Question: So I'm using Git Bash. And I seriously want to be able to scroll back. I've tried adding the 'Quick Edit' function, but nothing no scroll bar.
All I want is to scroll...

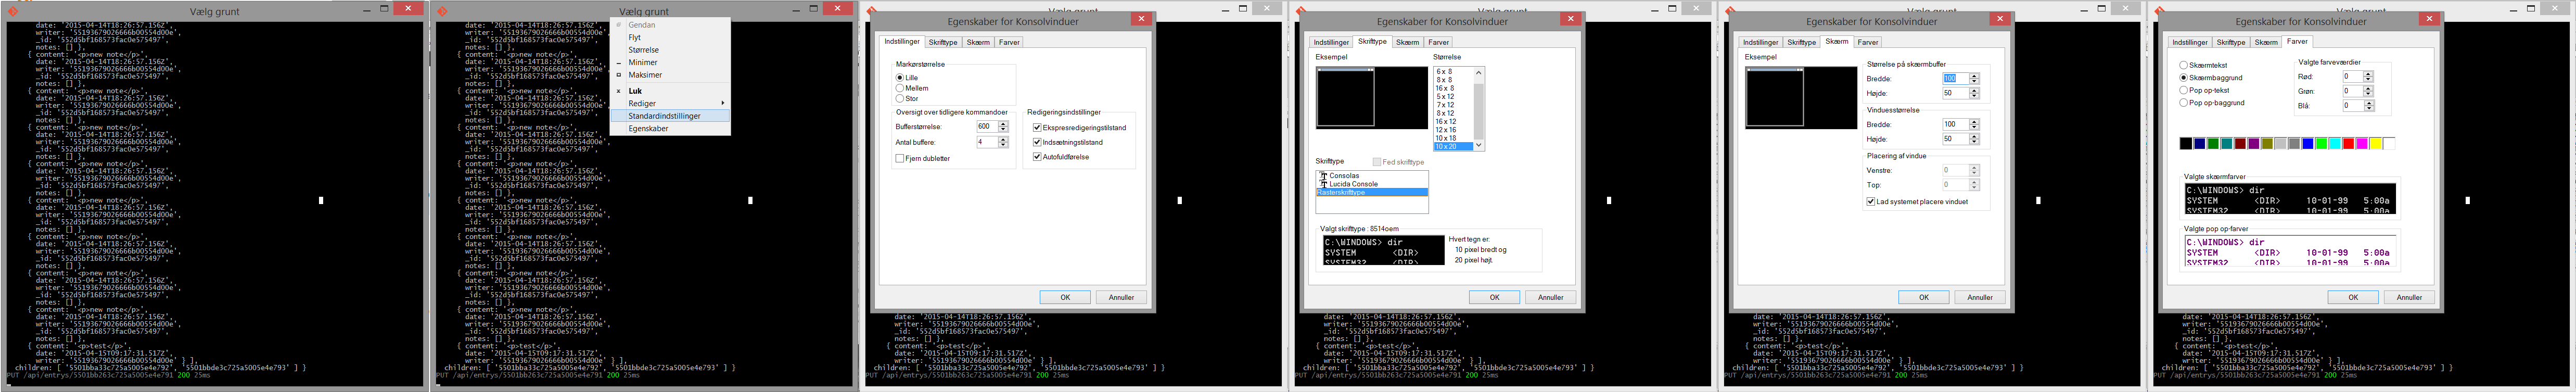
Answer: ### How do I add scroll bar to Git Bash?
1. Click on the icon image at the top left of the Git Bash window
2. Select Properties
3. Select the Layout tab.
4. Set the Screen Buffer Size Height to a larger number than the Window Size Height.
Scroll bars will only appear if the buffer size is larger than the window size.
Example settings: